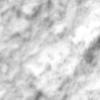
Label: no_change